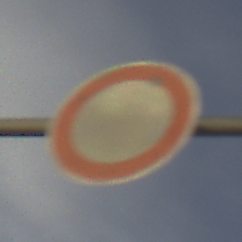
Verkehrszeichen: VerbotFahrzeugeAllerArt
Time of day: SunriseSunset
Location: Outdoor (Nature)
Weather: PartlyCloudy
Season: Summer
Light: Natural